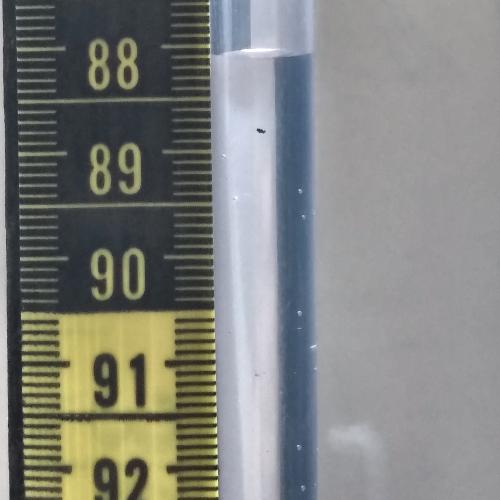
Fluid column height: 88.1 cm